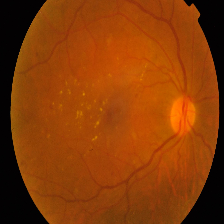
Diabetic retinopathy grade: Proliferative DR